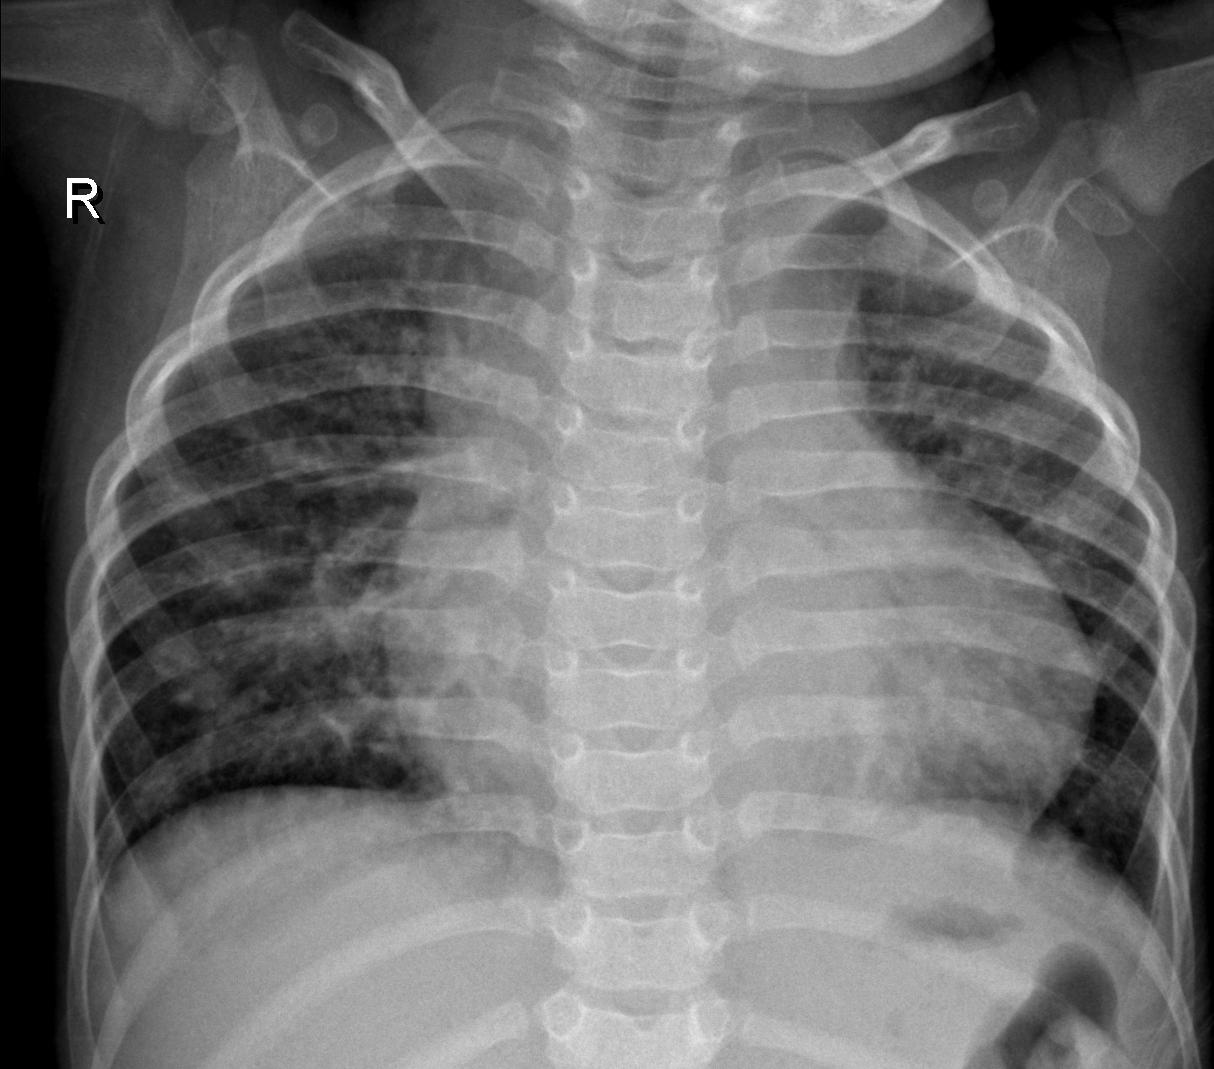
Diagnosis: PNEUMONIA